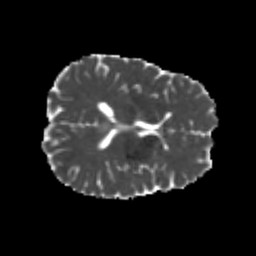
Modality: MD
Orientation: axial
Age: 24
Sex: male
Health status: healthy
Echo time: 0.074 s